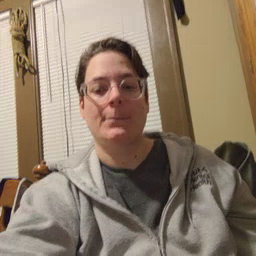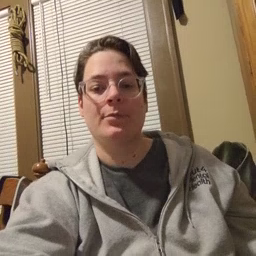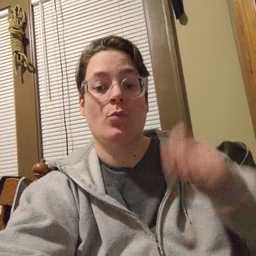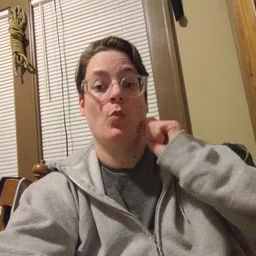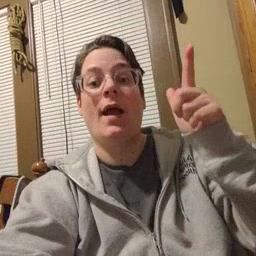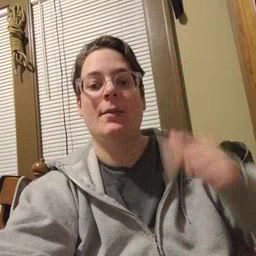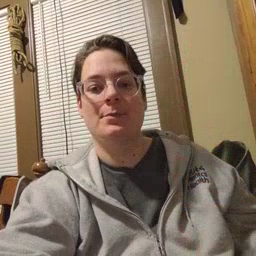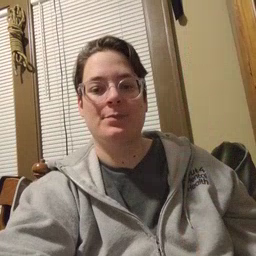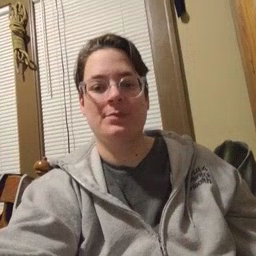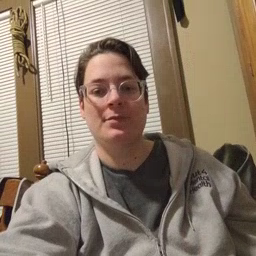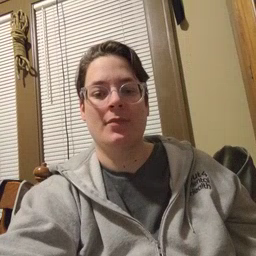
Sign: awake